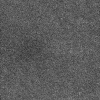
Atmospheric dust classification: dusty